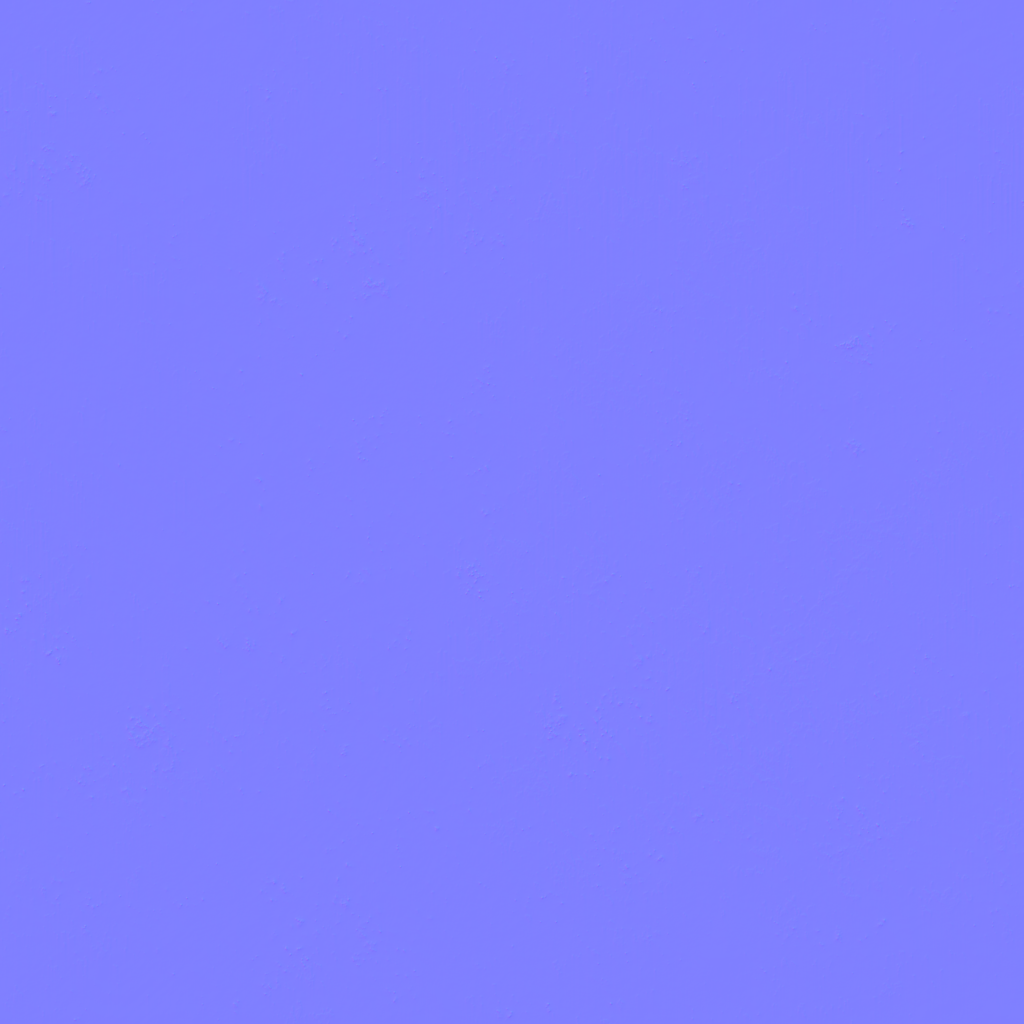
Texture map type: NormalDX